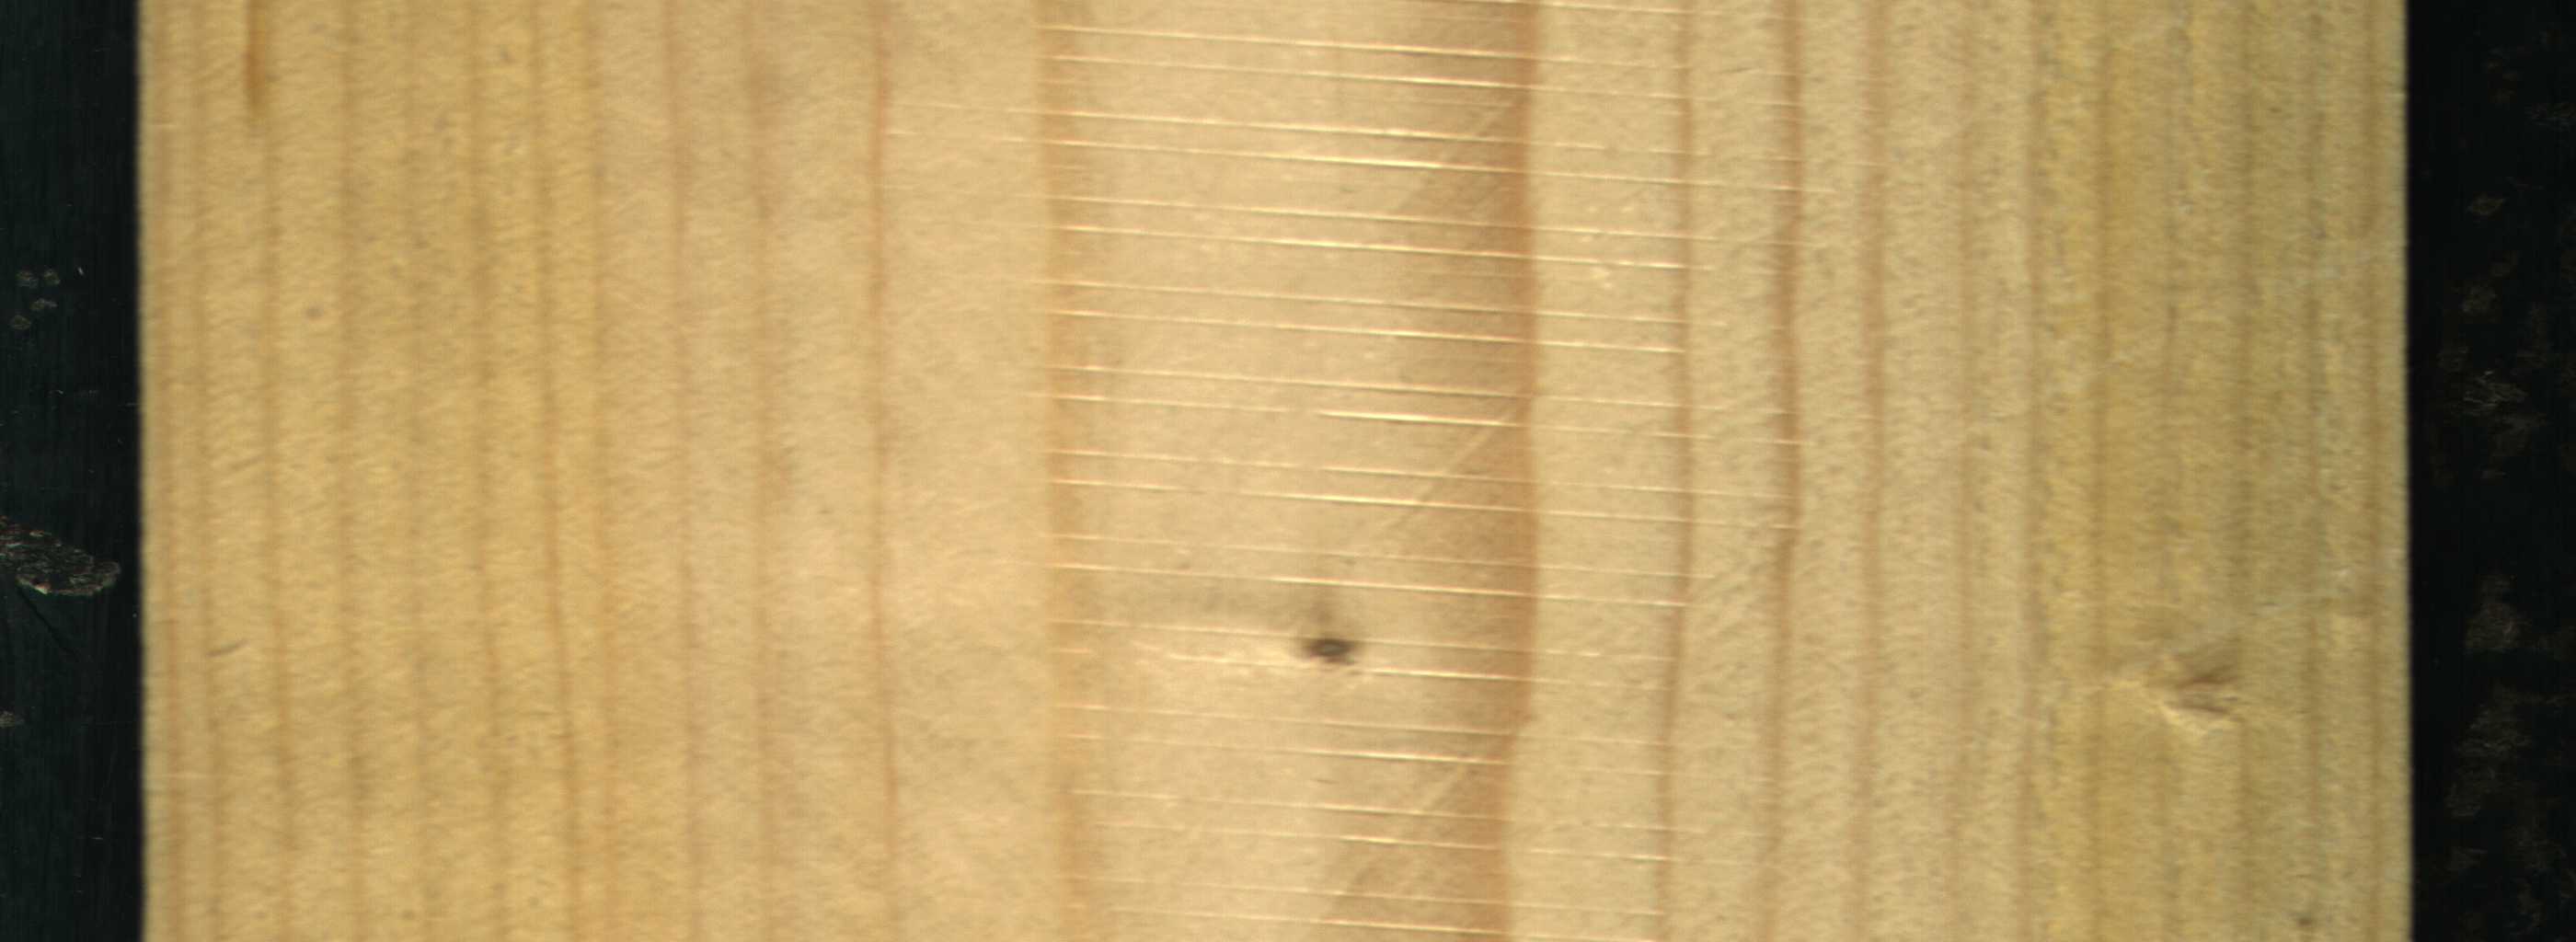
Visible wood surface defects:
Live_Knot